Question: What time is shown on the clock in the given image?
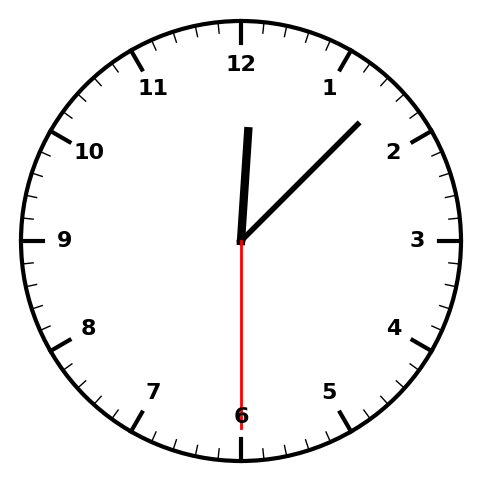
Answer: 12:07:30